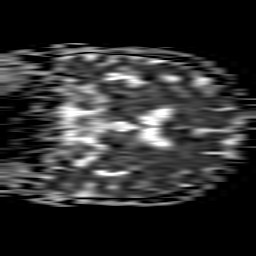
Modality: ADC
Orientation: coronal
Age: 81
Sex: female
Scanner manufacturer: philips
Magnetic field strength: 1.5 T
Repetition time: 3.366 s
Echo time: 0.09257 s